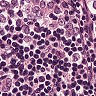
Metastatic tissue present: yes